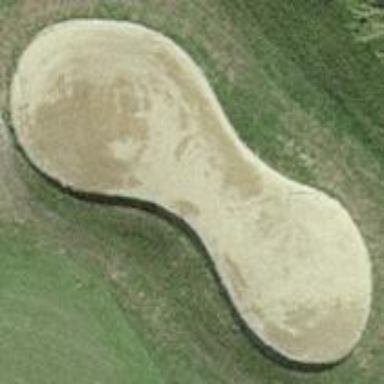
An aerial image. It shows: Sandy area is golf bunker.